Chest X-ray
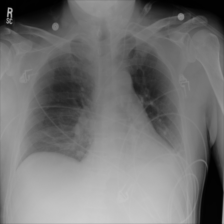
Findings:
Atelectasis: positive
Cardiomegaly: negative
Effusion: negative
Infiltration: positive
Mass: negative
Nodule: negative
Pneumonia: negative
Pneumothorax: negative
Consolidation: negative
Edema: negative
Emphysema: negative
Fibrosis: negative
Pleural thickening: negative
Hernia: negative